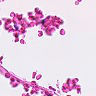
Metastatic tissue present: no